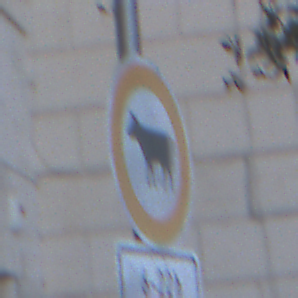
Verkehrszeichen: VerbotViehtrieb
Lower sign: ZeitangabenMitBeschraenkungAufWochentage4
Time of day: SunriseSunset
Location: Outdoor (Urban)
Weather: Clear
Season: NotSpecified
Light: Natural